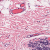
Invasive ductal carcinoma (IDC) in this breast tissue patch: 0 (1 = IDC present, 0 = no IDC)